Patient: sex F, age 59
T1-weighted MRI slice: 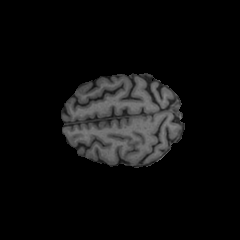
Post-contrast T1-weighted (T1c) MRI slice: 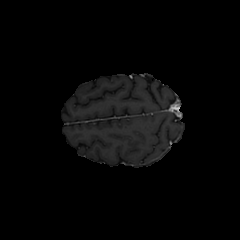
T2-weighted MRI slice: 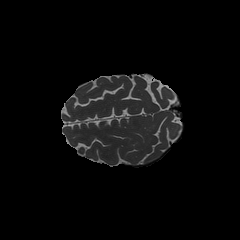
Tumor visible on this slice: no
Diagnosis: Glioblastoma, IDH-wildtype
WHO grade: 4